Question: When the power button is pressed I am presented with the following dialogue box, and this notification if dispatched:
'__CFNotification 0x10011f410 {name = com.apple.logoutInitiated; object = 501}'

fyi:
I have managed to hack together an Objective C snippet which does this:
'''
#import "AppDelegate.h"
@implementation AppDelegate
- (void)applicationDidFinishLaunching:(NSNotification *)aNotification
{
// Insert code here to initialize your application
@autoreleasepool
{
[[NSDistributedNotificationCenter defaultCenter]
addObserverForName: nil
object: nil
queue: [NSOperationQueue mainQueue]
usingBlock: ^(NSNotification *notification) {
//The event notification we are looking for:
//__CFNotification 0x10011f410 {name = com.apple.logoutInitiated; object = 501}
NSString *event = notification.name;
BOOL res = [event isEqualToString:@"com.apple.logoutInitiated"];
if (res)
{
printf("POWER BUTTON PRESSED");
}
else
{
printf("IGNORE");
}
}];
[[NSRunLoop mainRunLoop] run];
}
}
'''
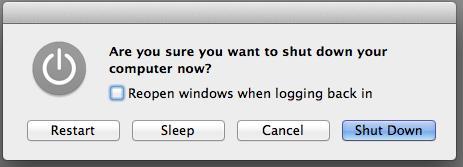
Answer: a simple c++ SCCE would look like:
'''
#include <iostream>
#include <CoreFoundation/CoreFoundation.h>
void
myCallBack(CFNotificationCenterRef center,
void *observer,
CFStringRef name,
const void *object,
CFDictionaryRef userInfo) {
std::cout << "Power Button Pressed" << std::endl;
}
int
main(int argc, const char * argv[])
{
CFNotificationCenterRef distCenter;
CFStringRef evtName = CFSTR("com.apple.logoutInitiated");
distCenter = CFNotificationCenterGetDistributedCenter();
if (NULL == distCenter)
return 1;
CFNotificationCenterAddObserver(distCenter, NULL, &myCallBack, evtName, NULL, CFNotificationSuspensionBehaviorDeliverImmediately);
CFRunLoopRun();
return 0;
}
'''
and would be compiled using 'clang++ -framework CoreFoundation testfile.cpp'.
How you hook it into your own application is another matter entirely.